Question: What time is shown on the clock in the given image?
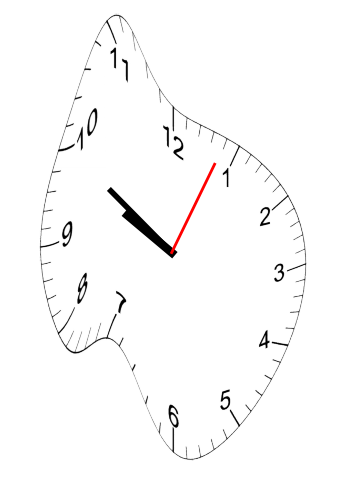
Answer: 09:50:04